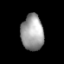
Tissue: lung
Cell type: Endothelial cells
Senescence score: 0.576
Nuclear area (px): 788
Mean DAPI intensity: 157.934